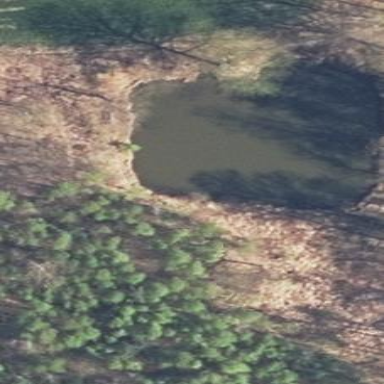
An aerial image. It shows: Peaceful pond surrounded by nature.